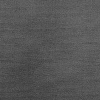
Atmospheric dust classification: dusty